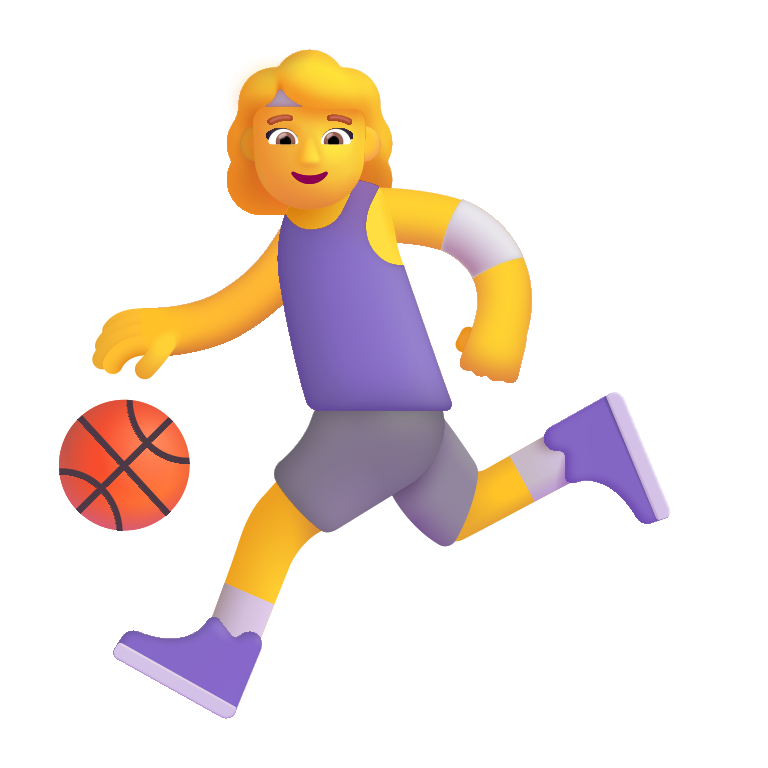
woman bouncing ball color default